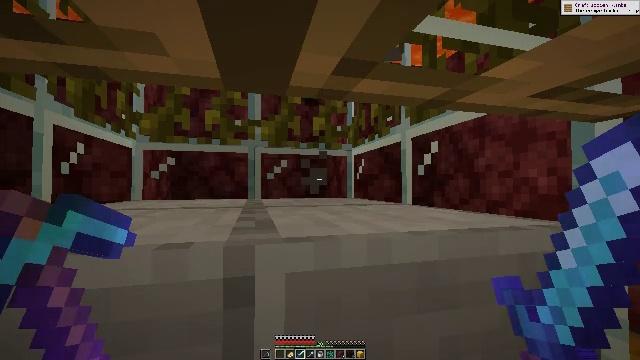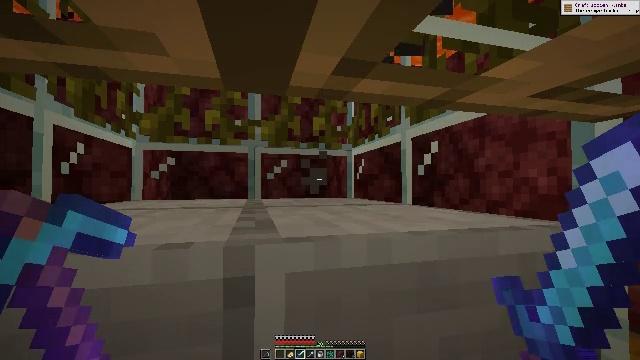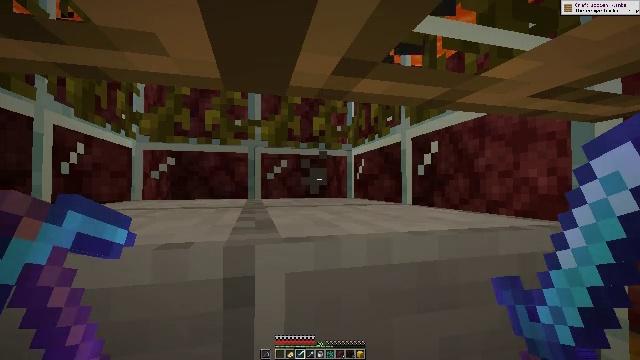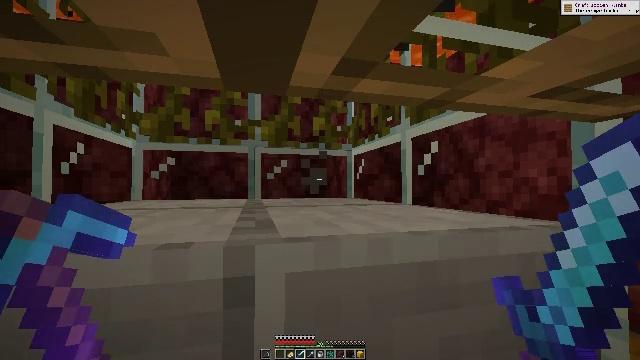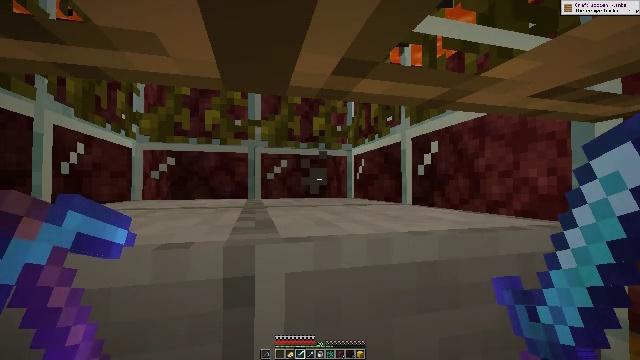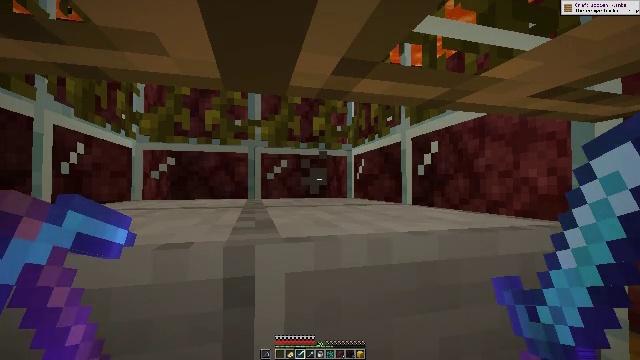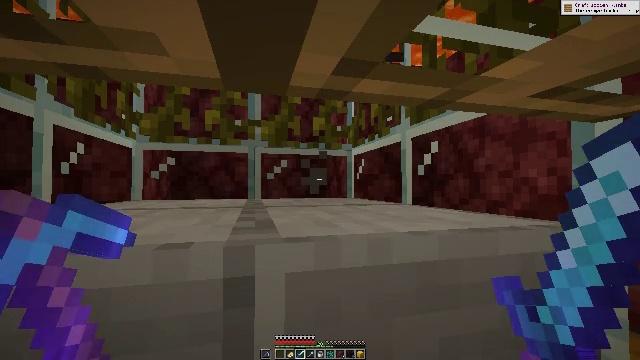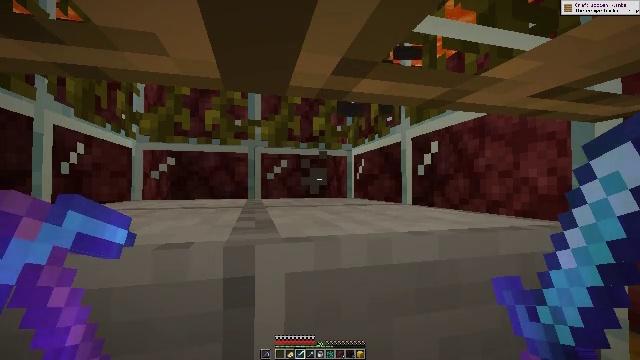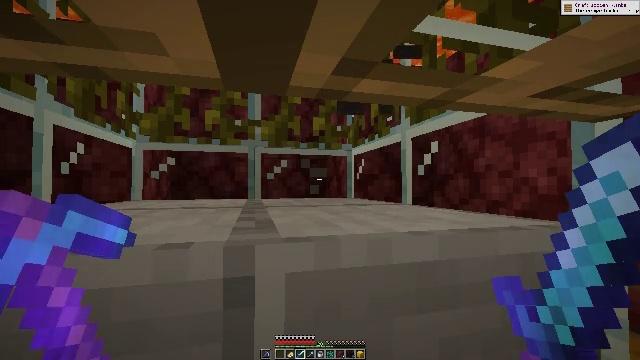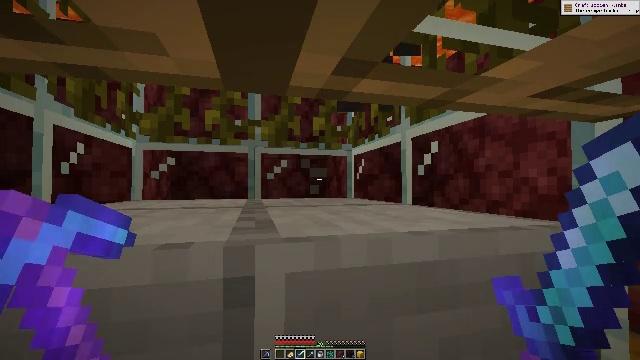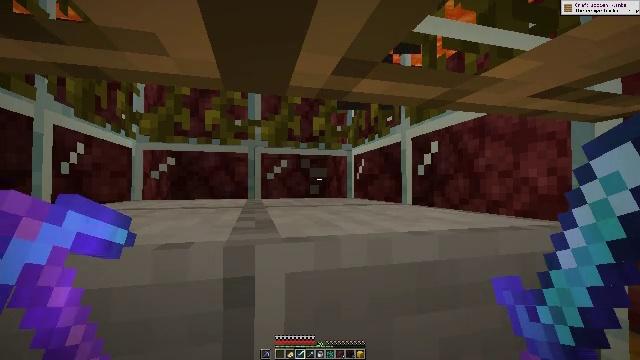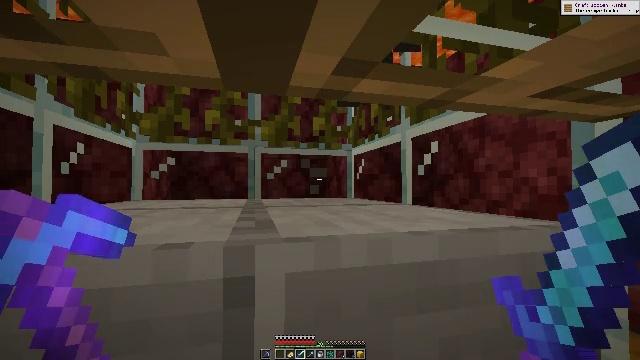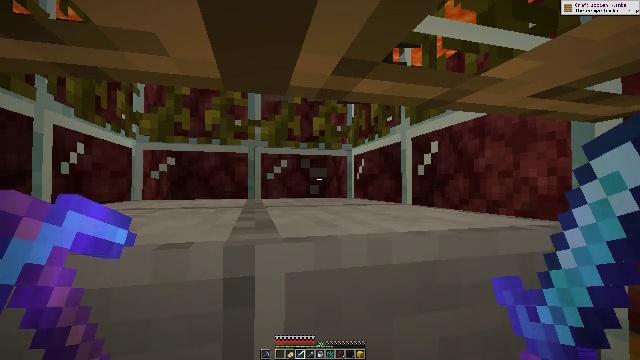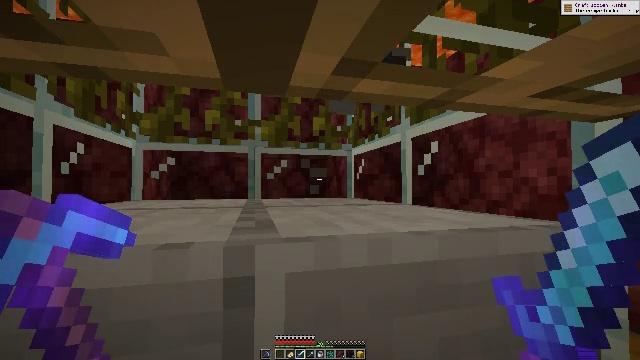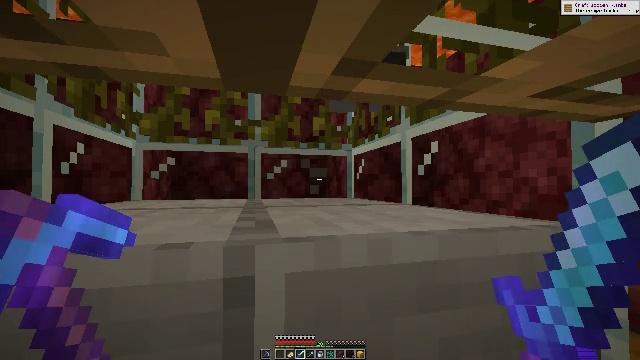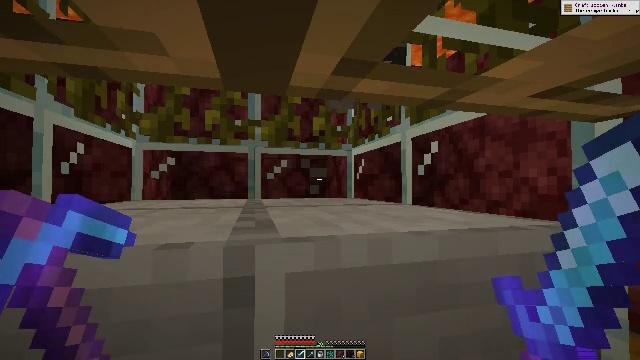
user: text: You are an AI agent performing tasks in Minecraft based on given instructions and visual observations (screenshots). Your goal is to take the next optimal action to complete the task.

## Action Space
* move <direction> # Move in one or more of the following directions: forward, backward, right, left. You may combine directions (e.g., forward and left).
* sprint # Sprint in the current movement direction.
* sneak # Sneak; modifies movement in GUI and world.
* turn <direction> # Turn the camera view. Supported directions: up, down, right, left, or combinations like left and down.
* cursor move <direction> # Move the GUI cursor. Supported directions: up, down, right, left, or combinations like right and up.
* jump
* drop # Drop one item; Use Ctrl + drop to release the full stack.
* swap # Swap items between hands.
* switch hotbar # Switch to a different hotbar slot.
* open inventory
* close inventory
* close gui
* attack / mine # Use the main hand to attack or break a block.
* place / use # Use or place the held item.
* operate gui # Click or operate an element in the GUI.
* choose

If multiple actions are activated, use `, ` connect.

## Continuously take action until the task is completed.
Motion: motion action
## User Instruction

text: Combat the blaze.
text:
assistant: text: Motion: no_op
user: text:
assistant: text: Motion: no_op
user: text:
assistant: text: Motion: no_op
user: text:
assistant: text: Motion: no_op
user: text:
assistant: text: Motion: no_op
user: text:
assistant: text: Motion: no_op
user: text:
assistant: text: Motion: no_op
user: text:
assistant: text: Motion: no_op
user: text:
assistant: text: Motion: no_op
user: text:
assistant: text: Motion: no_op
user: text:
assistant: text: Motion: no_op
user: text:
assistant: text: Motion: no_op
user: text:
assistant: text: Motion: no_op
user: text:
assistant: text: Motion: no_op
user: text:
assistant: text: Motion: no_op
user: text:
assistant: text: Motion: no_op
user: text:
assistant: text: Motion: no_op
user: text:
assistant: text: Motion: no_op
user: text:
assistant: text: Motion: no_op
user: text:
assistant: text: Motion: no_op
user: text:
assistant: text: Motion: no_op
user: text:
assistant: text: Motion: no_op
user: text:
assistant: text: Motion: no_op
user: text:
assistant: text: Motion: no_op
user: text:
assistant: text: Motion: no_op
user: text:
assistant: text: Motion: no_op
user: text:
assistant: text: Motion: attack / mine
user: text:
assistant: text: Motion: attack / mine
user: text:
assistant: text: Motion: attack / mine
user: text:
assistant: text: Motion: attack / mine